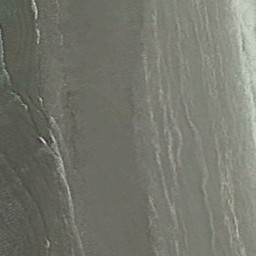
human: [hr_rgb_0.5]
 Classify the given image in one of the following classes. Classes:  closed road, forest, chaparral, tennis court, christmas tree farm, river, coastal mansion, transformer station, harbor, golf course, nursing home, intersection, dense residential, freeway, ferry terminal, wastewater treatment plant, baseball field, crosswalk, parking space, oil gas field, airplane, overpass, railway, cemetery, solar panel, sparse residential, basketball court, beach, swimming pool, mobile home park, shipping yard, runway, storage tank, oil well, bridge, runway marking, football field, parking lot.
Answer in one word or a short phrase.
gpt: beach